Brain MRI, t1w sequence, axial 2D slice.
Patient: age 25, sex F, weight 78 kg, height 1.78 m
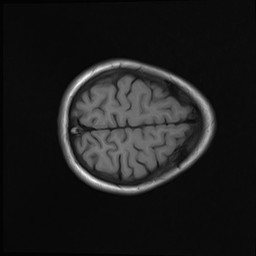